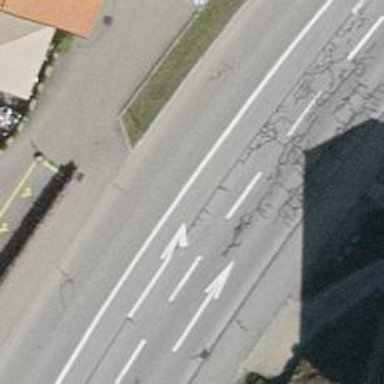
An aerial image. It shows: Asphalt road classified as primary highway.